Question:
Elements with "border-radius" rule in IE10 are having some kind of "background color leaking" at the left-side of themselves. So i've been trying to figure out why these glitches appear and whether there any workaround for this behaviour or not. Any ideas?
The css rule "backgroung-clip" seems not to do any difference.
Here you can test and behold it by yourself: <URL>
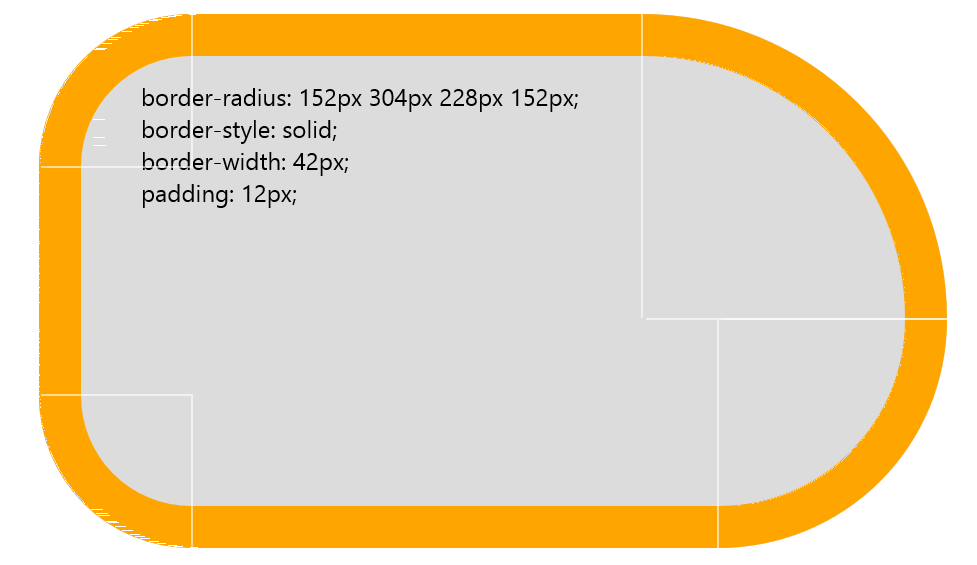
Answer: It's not IE10, it's your machine.